Field crop: tomato
Growth stage: 1
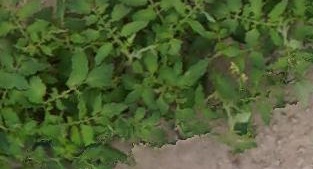
Species: tomato